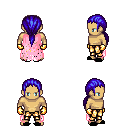
a pixel art fantasy rpg character, male body template, human, tanned skin, pink tattered cape, gold greaves, blue ponytail hairstyle, gold gloves, black slippers, four views (front, back, left, right), 2x2 character sprite sheet, small pixel art, hard edges, no anti-aliasing